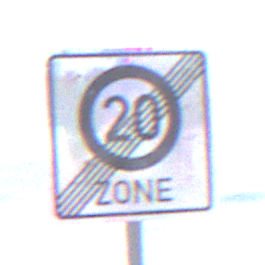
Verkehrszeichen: EndeZone20
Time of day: SunriseSunset
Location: Outdoor (Beach)
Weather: Overcast
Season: NotSpecified
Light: Natural